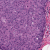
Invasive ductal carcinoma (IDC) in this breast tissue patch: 0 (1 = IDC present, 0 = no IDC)